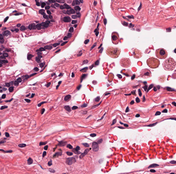
Tumor epithelial tissue: no
Tumor-associated stroma tissue: no
Normal tissue: yes